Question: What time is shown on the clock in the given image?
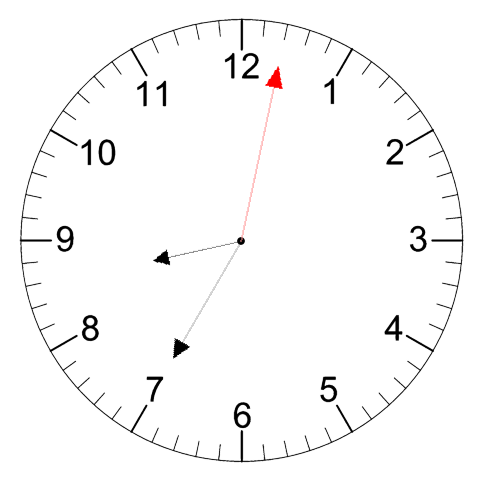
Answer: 08:35:02